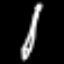
Label: pencil